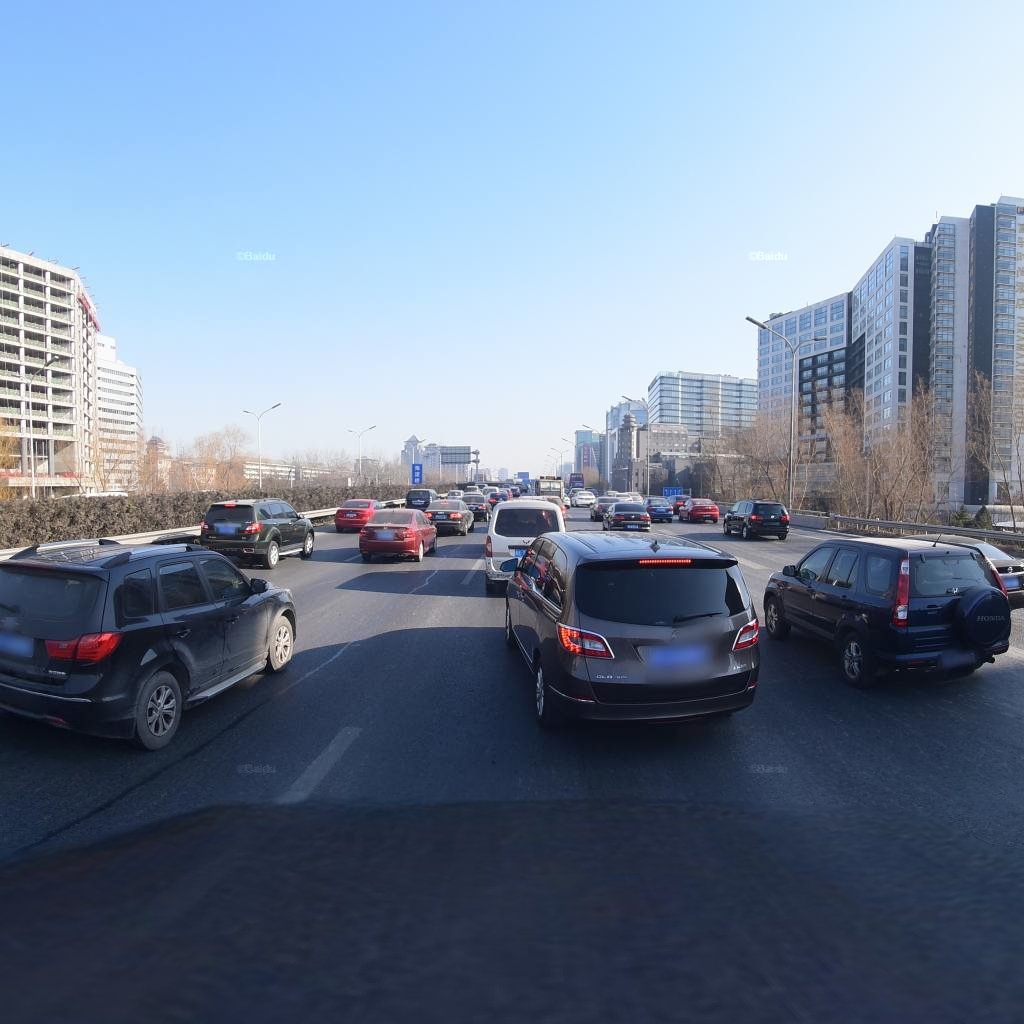
Region: Haidian
Road damage annotations: longitudinal patch